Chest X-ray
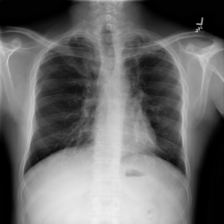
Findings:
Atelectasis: negative
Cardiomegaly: negative
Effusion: negative
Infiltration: negative
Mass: negative
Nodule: negative
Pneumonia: negative
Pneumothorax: negative
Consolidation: negative
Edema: negative
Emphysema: negative
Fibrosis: negative
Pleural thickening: positive
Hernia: negative